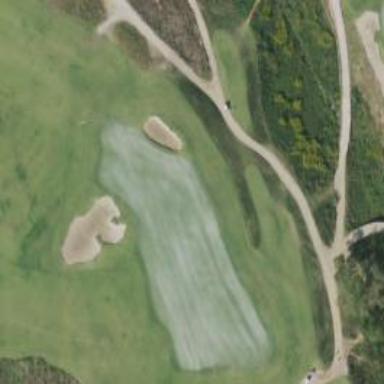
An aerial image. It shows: Golf hole.